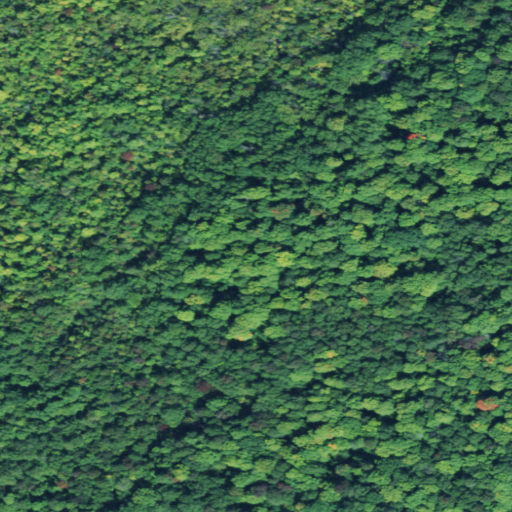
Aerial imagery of island in New York named Croil Island containing deciduous forest and mixed forest